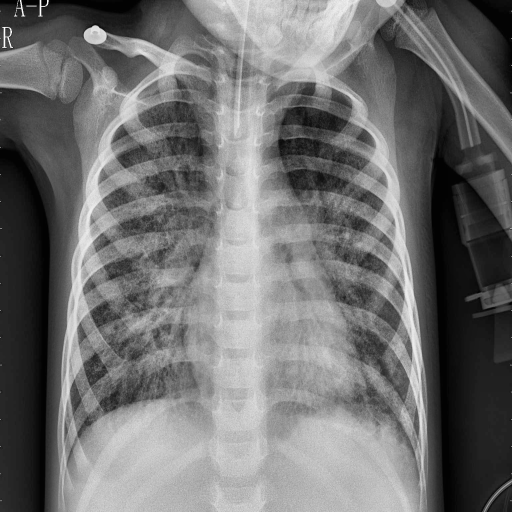
Finding: PNEUMONIA